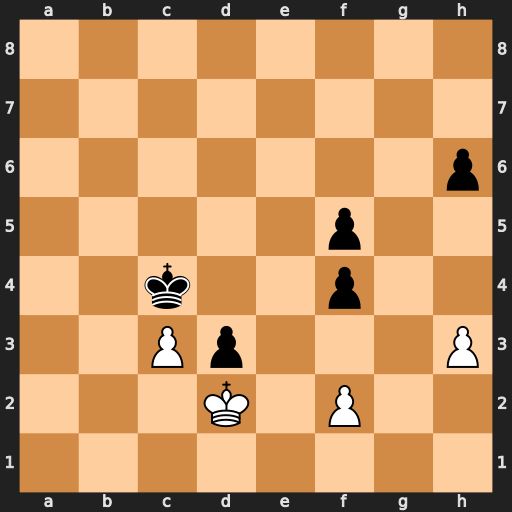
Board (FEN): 8/8/7p/5p2/2k2p2/2Pp3P/3K1P2/8
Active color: w
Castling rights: -
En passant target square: -
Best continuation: f3 h5 h4 Kc5 Kxd3